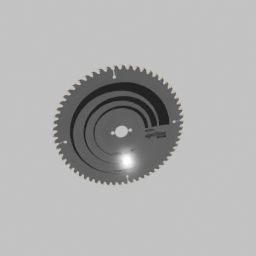
Label: mechanical